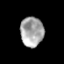
Tissue: prostate
Cell type: T cells
Senescence score: 0.3498
Nuclear area (px): 668
Mean DAPI intensity: 166.707